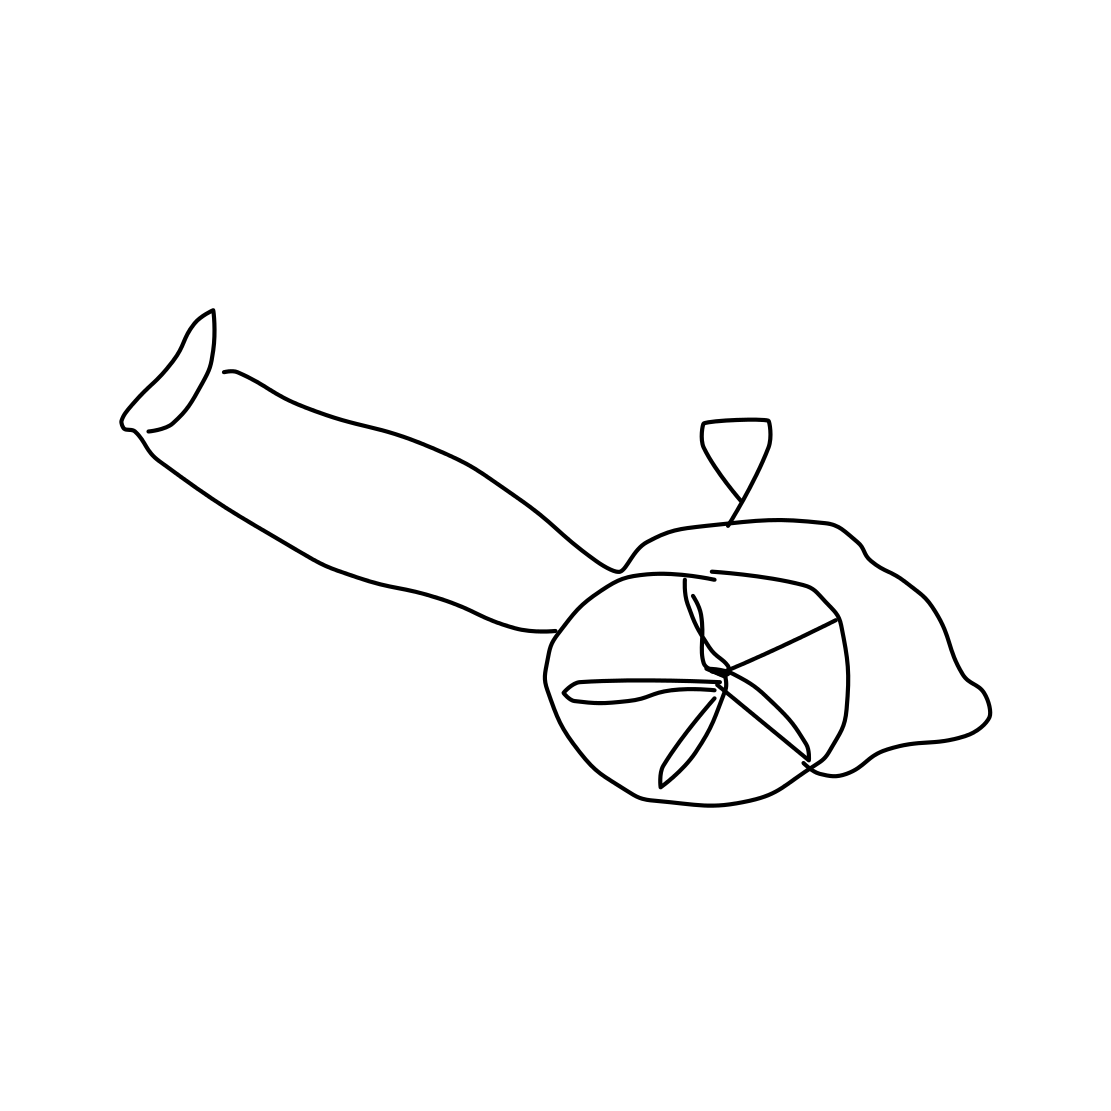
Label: cannon